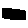
Label: smiley face